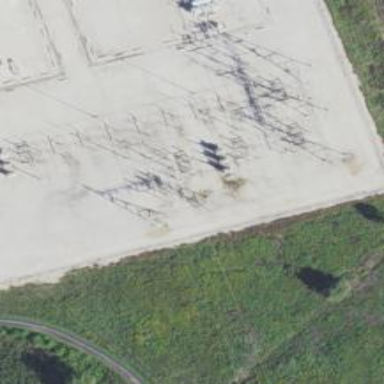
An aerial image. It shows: Switch for power supply.